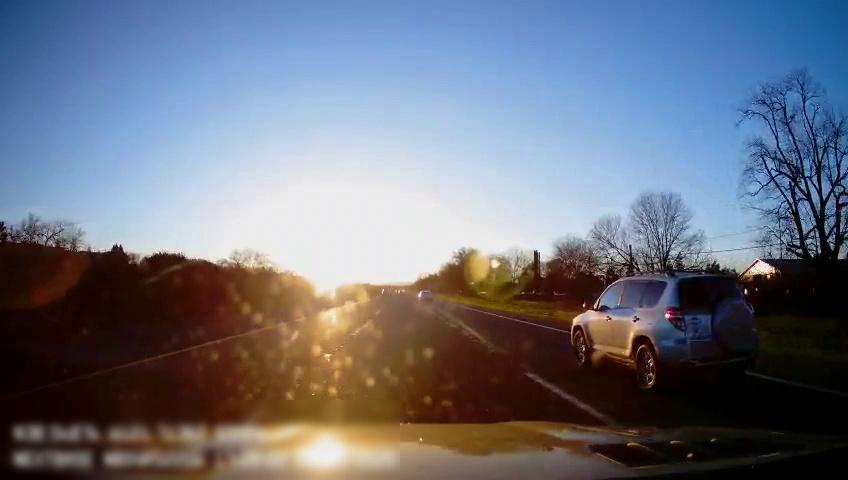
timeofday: Day
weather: Sunny
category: Drivable Space
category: Vehicles | SUV
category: Vehicles | Car
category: Lanes | Alternate Lane
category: Lanes | Current Lane
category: Lanes | Current Lane
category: Lanes | Alternate Lane